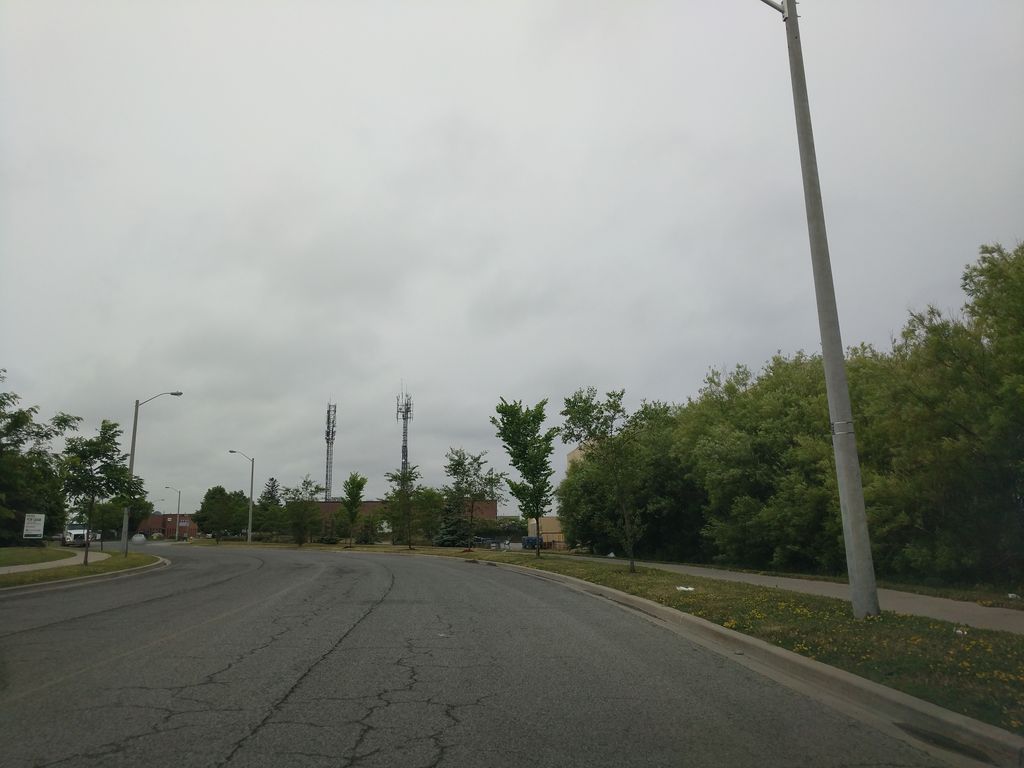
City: toronto